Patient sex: M
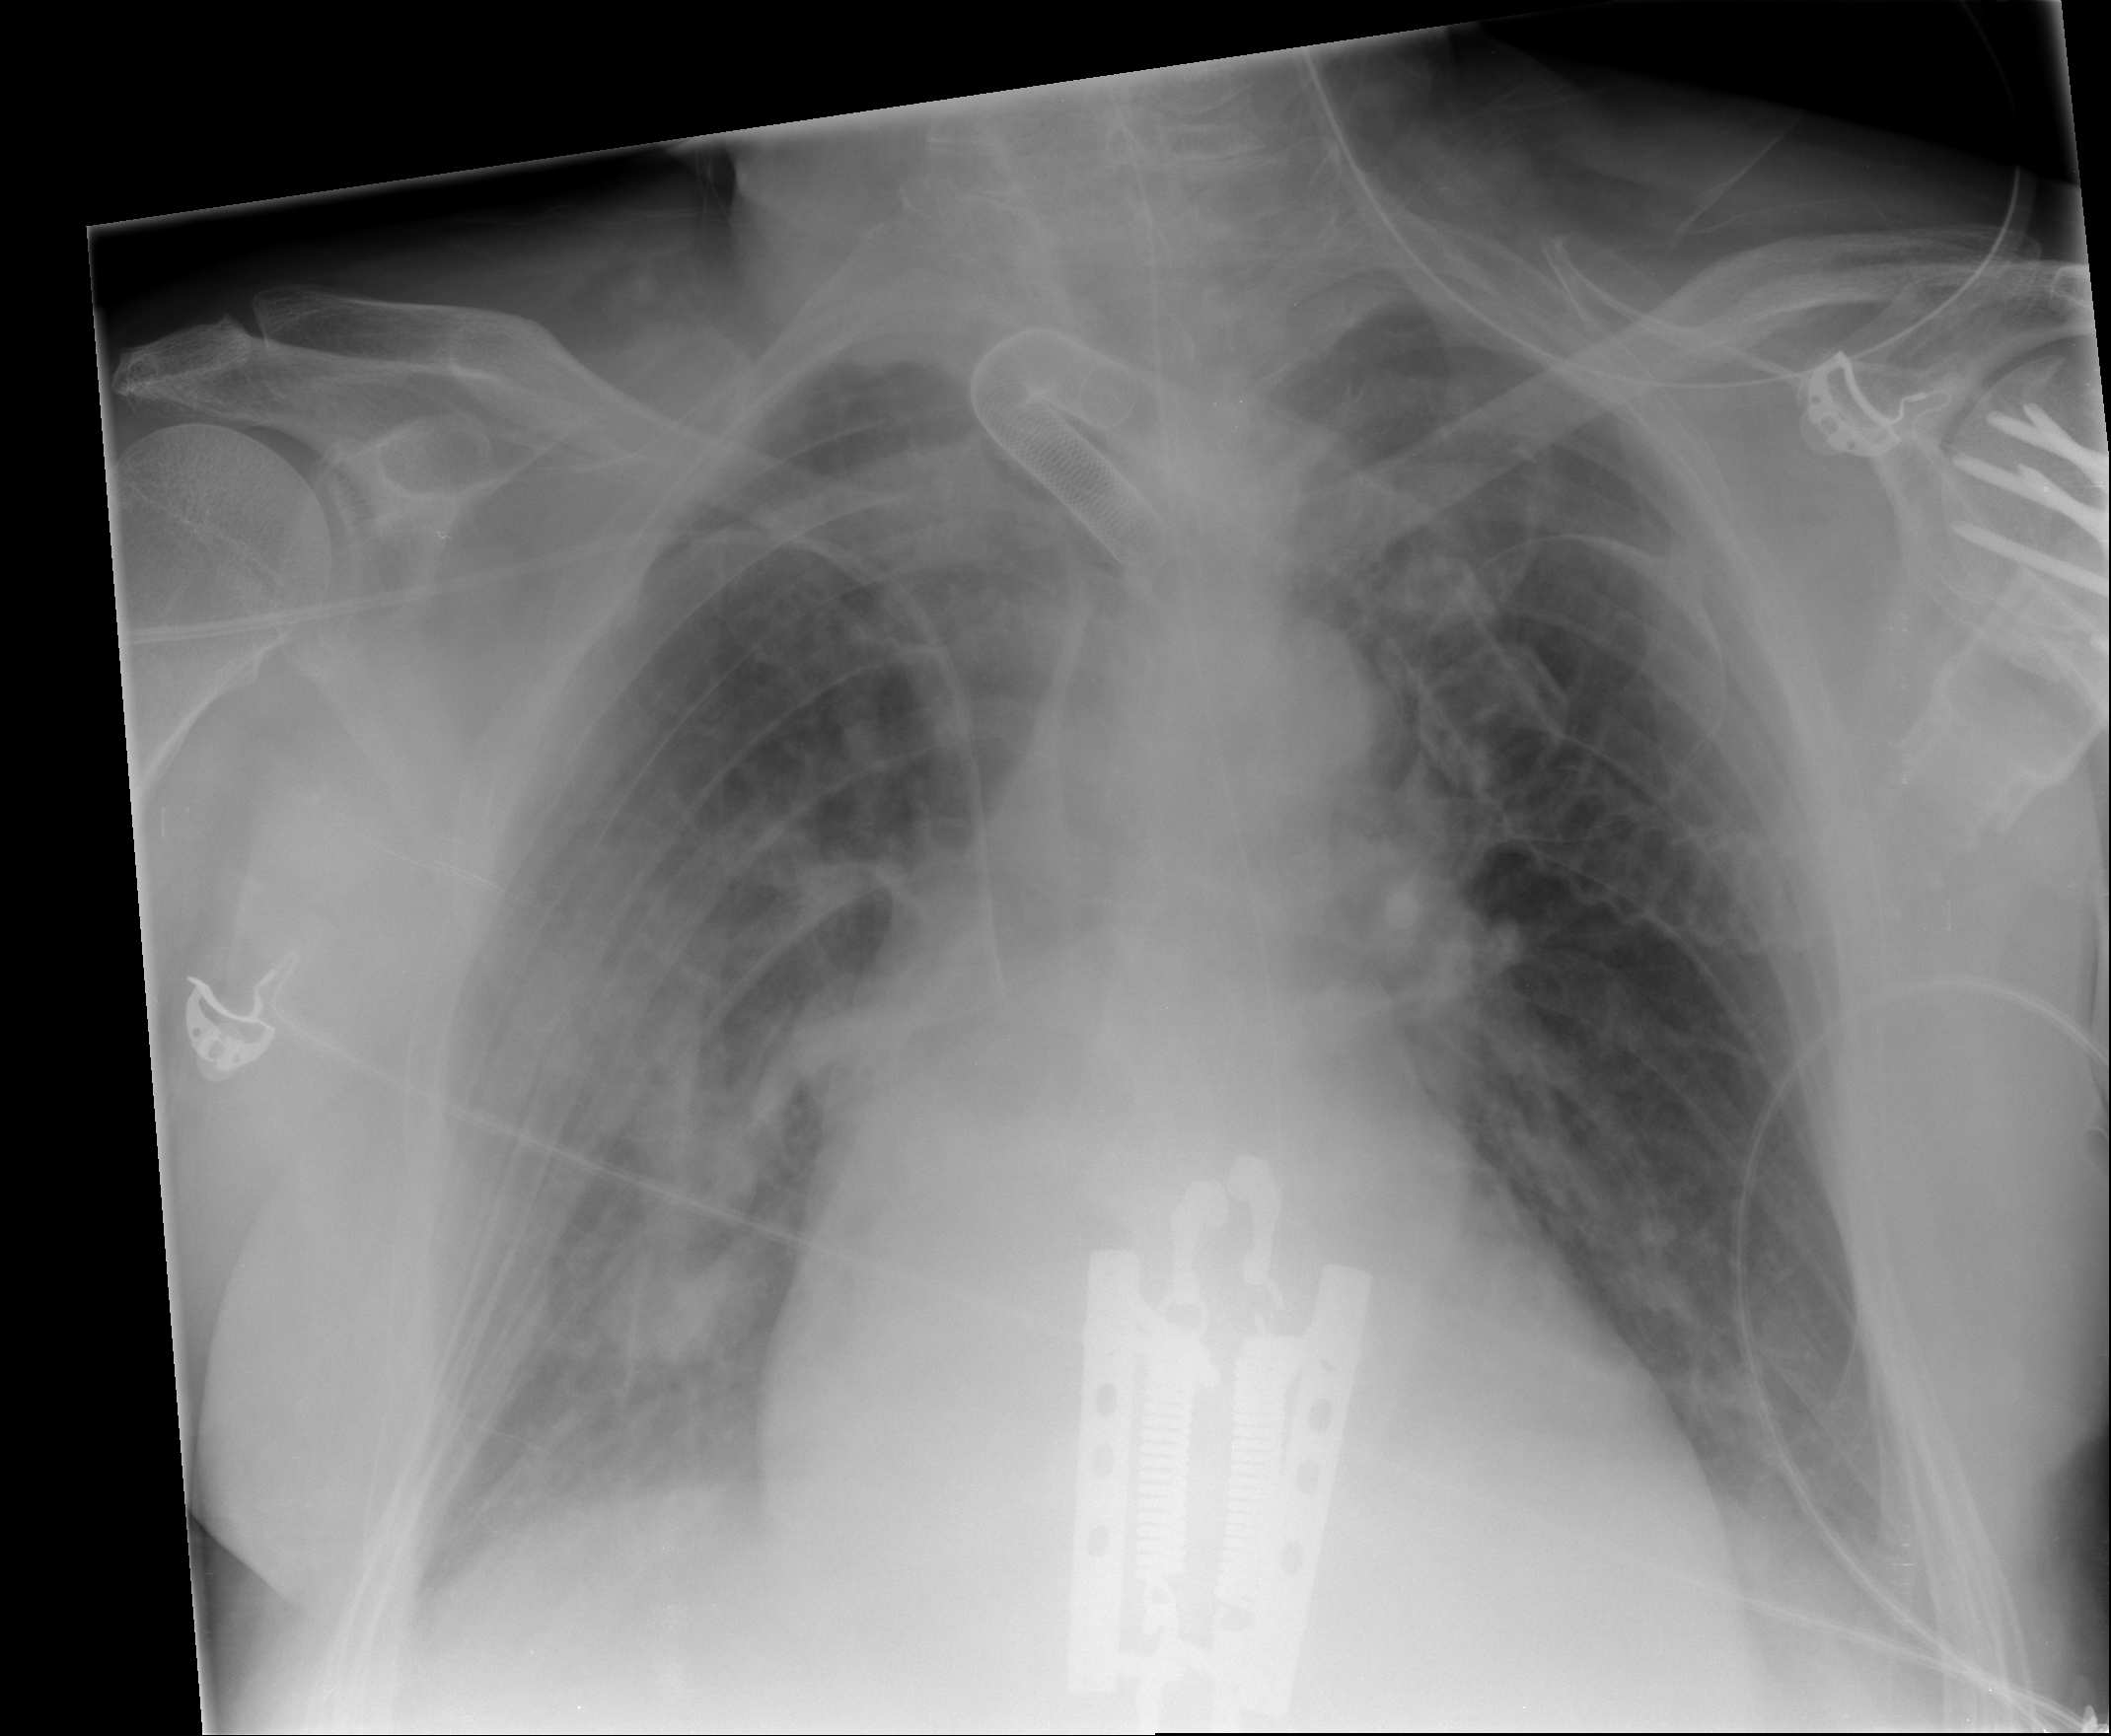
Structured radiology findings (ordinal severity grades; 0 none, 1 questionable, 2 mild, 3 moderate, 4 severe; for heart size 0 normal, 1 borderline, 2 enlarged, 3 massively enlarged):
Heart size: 2
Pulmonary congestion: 2
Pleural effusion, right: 1
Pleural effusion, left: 2
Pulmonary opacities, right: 2
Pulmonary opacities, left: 1
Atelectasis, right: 2
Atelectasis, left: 2